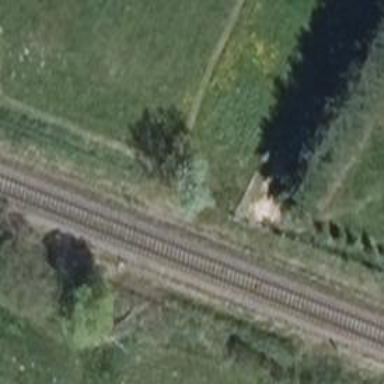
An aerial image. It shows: Railway signal.